Interaction volume radius: 10 \u00c5
Interaction volume height: 35 \u00c5
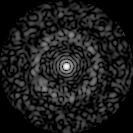
Disorder parameter: 0.8384